Question: There are some memory leaks found out when i "profile" my app with Instruments.
Some of the leaks are obvious and easy to fix, but some are not. Some of the leak log showed in Instruments are really bothering me. For example:

I even can't tell which line of my code called these "strangers" behind the scene. How can i fix these leaks? Is it a leak from my code? From the framework? Or just a false report?
Then my questions are:
A: Is it possible to fix all memory leak bugs? Some of them are really hard to deal with. And you even can't tell is it a bug from your code or from the frame work.
B: Is it necessary to fix all memory leaks? Couple of bytes leak might affect nothing. And the effort you put on to fix it may cost a lot more than you can get.
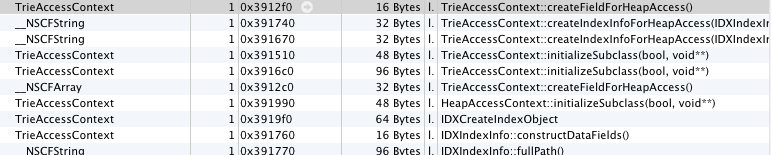
Answer: > A: Is it possible to fix all memory leak bugs? Some of them are really
hard to deal with. And you even can't tell is it a bug from your code
or from the frame work.
Yes it is possible, but please note some times the result you get from profiling dont pont you necessarily to a leak, sometimes they are objects that are not yet been auto released and sometimes they are not yours.
> B: Is it necessary to fix all memory leaks? Couple of bytes leak might
affect nothing. And the effort you put on to fix it may cost a lot
more than you can get.
If you mean for your application to not be rejected, then no thats not necessary, dont overwork and stress yourself on some bytes that you cant seem to find, dont go and search for a couple of bytes that has been lost here and there, start looking for leaks only when you notice that your application is really leaking.